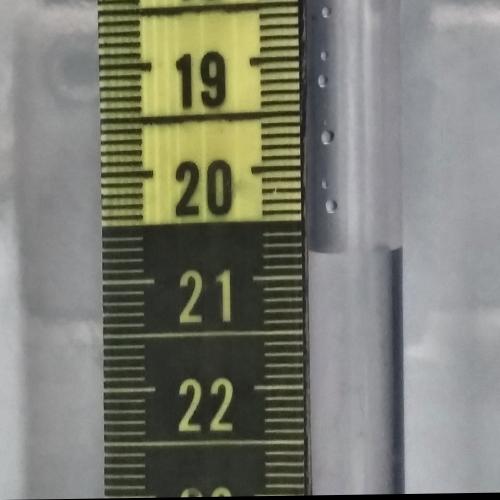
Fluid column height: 20.8 cm